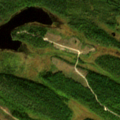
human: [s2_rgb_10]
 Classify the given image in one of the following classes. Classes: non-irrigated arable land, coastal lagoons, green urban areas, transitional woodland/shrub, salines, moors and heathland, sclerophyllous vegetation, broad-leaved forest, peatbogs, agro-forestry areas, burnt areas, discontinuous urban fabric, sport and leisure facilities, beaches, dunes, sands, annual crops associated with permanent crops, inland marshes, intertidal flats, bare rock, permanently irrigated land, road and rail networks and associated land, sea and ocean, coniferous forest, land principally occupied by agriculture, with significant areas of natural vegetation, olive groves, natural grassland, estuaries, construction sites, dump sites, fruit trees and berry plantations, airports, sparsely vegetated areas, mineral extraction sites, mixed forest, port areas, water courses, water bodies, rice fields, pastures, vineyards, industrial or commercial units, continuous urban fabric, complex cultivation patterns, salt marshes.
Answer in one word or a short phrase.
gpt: coniferous forest, peatbogs